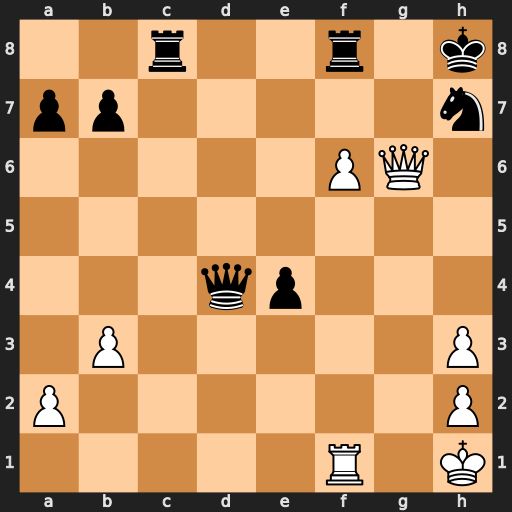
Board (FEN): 2r2r1k/pp5n/5PQ1/8/3qp3/1P5P/P6P/5R1K
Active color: w
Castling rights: -
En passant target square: -
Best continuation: Qg7#